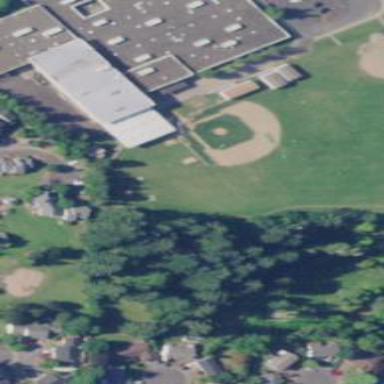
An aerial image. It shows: Grassy baseball pitch for leisure sports.